Field crop: tomato
Growth stage: 2
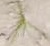
Species: cyperus